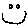
Label: smiley face